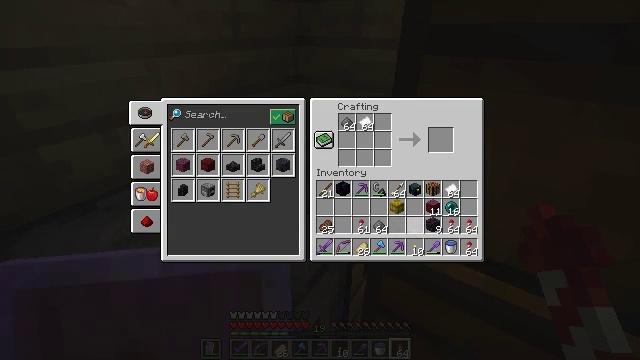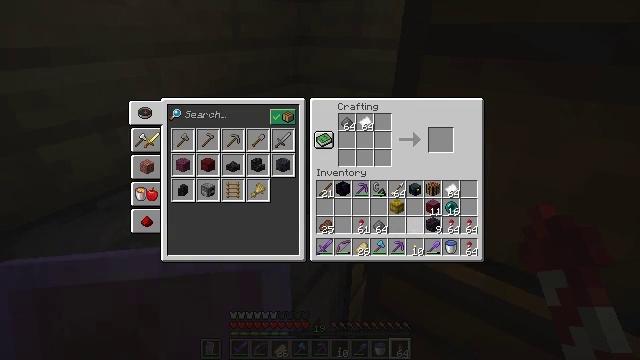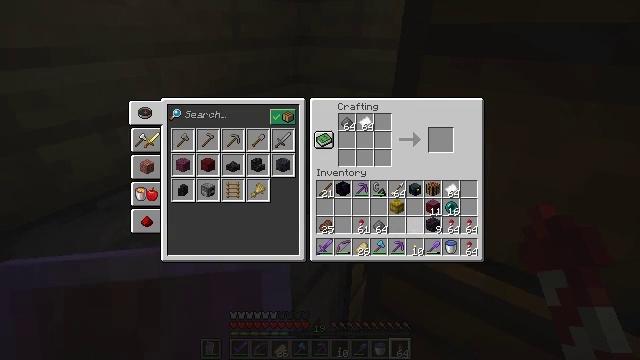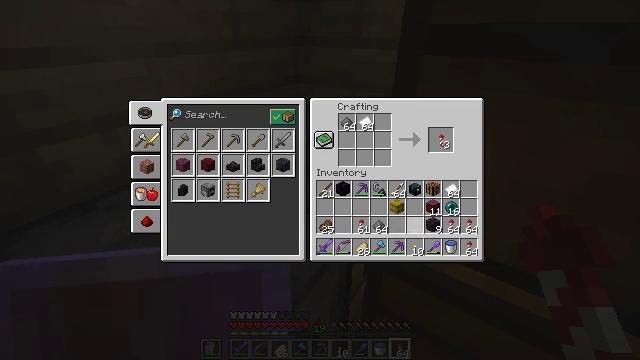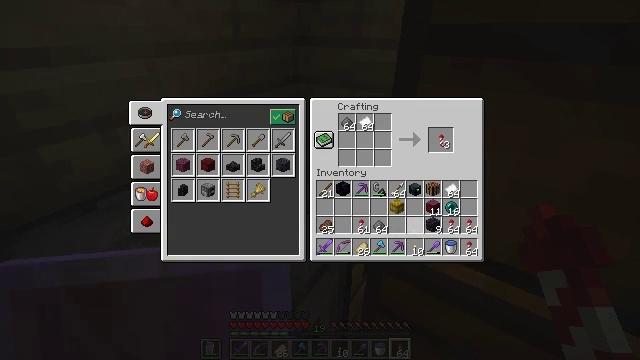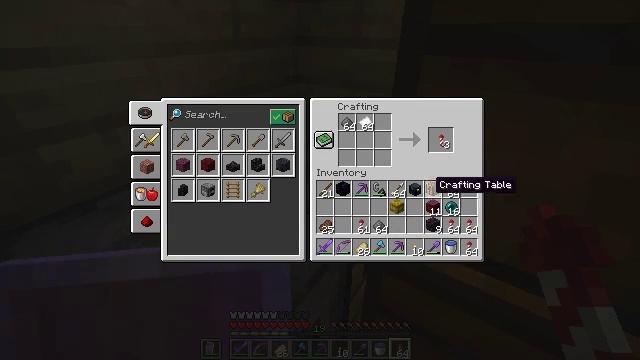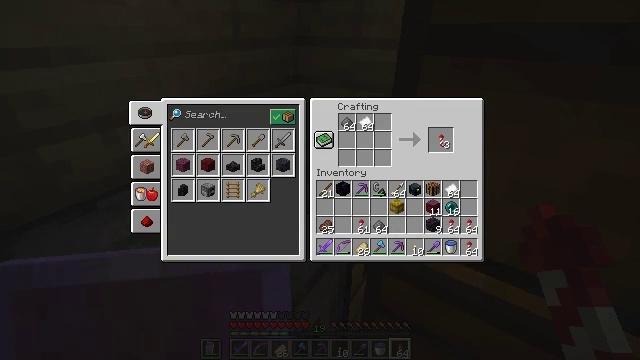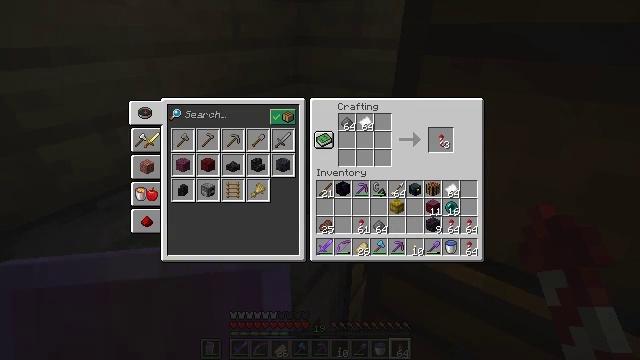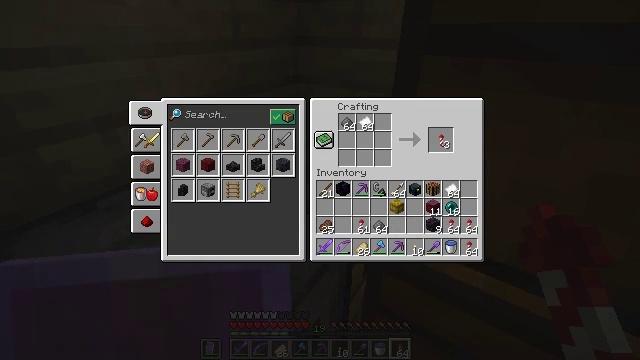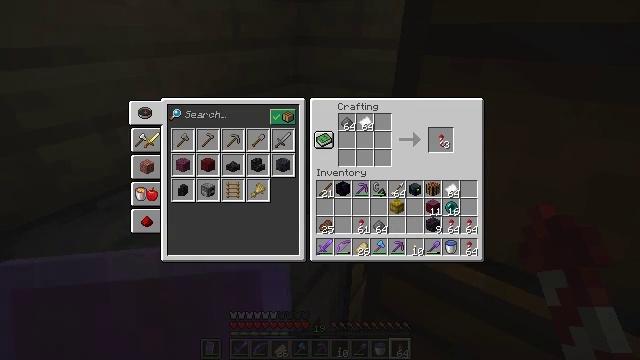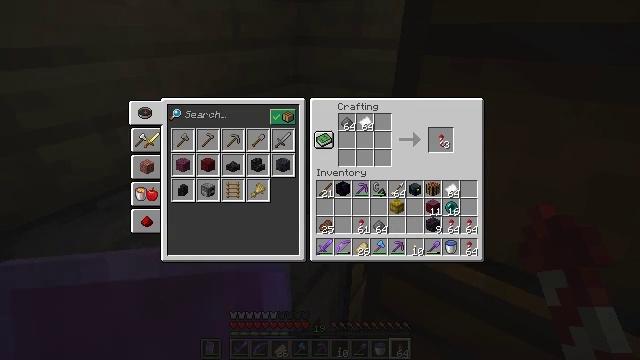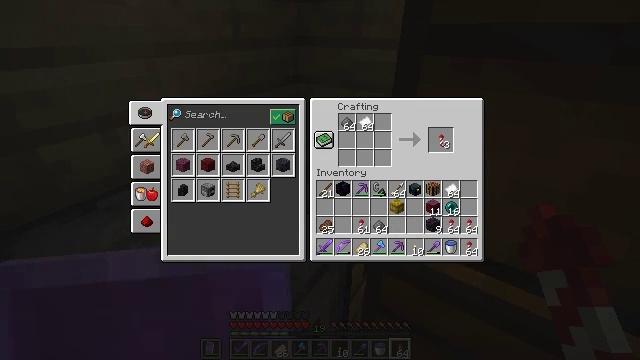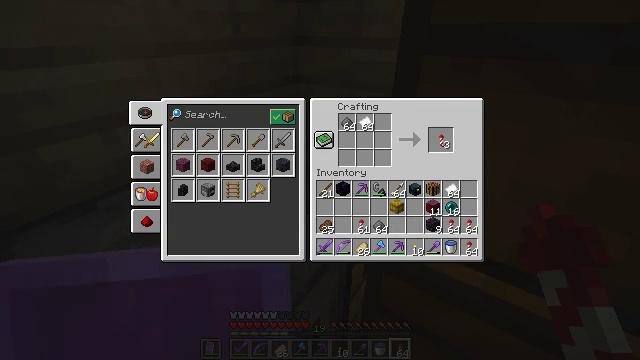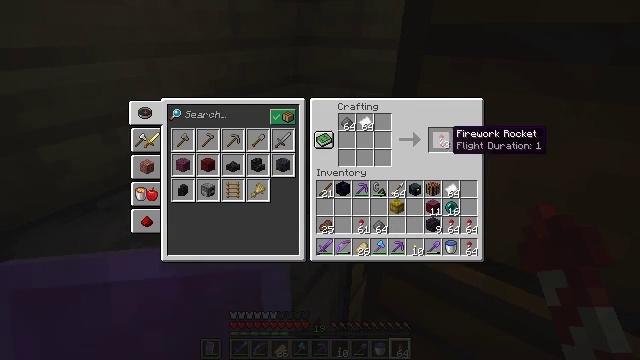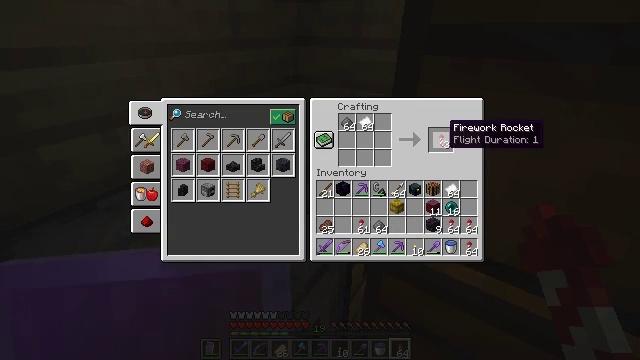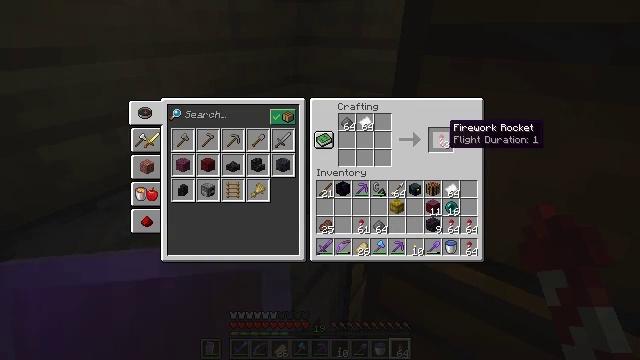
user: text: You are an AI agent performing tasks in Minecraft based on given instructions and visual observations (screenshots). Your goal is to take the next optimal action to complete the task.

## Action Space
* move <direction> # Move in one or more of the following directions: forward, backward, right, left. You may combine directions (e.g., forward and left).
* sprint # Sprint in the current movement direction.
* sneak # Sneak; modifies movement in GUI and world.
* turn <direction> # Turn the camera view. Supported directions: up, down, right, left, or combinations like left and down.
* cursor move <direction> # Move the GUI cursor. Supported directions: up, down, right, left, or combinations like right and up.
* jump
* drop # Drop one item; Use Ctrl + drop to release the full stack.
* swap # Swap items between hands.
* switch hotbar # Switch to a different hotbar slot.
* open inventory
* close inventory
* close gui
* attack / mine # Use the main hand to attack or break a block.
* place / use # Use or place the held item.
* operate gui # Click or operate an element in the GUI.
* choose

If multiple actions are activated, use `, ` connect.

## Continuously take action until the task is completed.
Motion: motion action
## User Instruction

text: Craft a firework rocket using the crafting grid.
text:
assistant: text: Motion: sneak
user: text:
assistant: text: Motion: sneak
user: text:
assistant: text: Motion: sneak
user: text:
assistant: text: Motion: sneak, turn up
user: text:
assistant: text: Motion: sneak, turn right and up
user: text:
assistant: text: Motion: sneak, turn right and up
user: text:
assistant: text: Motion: sneak, turn up
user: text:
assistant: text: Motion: sneak
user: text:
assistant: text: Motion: sneak
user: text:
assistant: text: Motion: sneak
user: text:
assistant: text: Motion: sneak
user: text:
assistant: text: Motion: sneak
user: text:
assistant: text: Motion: sneak, turn up
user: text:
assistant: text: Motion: sneak
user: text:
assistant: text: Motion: sneak
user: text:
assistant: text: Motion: sneak
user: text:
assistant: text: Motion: sneak
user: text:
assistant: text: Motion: sneak
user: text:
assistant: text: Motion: sneak, attack / mine
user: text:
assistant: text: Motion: sneak, attack / mine
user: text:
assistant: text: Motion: sneak, attack / mine
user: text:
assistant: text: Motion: sneak, attack / mine
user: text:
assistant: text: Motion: sneak, attack / mine
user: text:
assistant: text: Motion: sneak, attack / mine
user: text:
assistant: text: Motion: sneak, attack / mine
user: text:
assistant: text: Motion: sneak, attack / mine
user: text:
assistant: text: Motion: sneak, attack / mine
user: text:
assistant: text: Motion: sneak, attack / mine
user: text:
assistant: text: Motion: sneak, attack / mine
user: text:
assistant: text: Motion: sneak, attack / mine